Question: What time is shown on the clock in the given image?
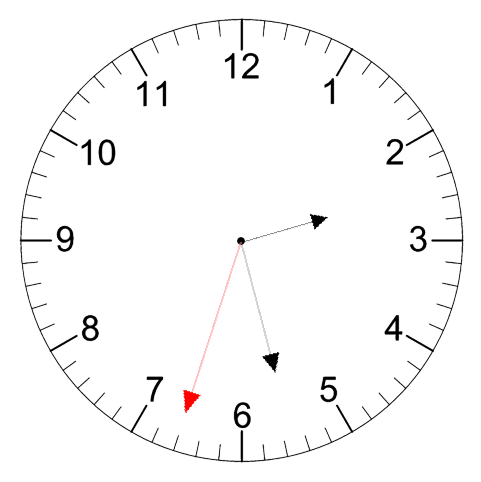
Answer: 02:27:33